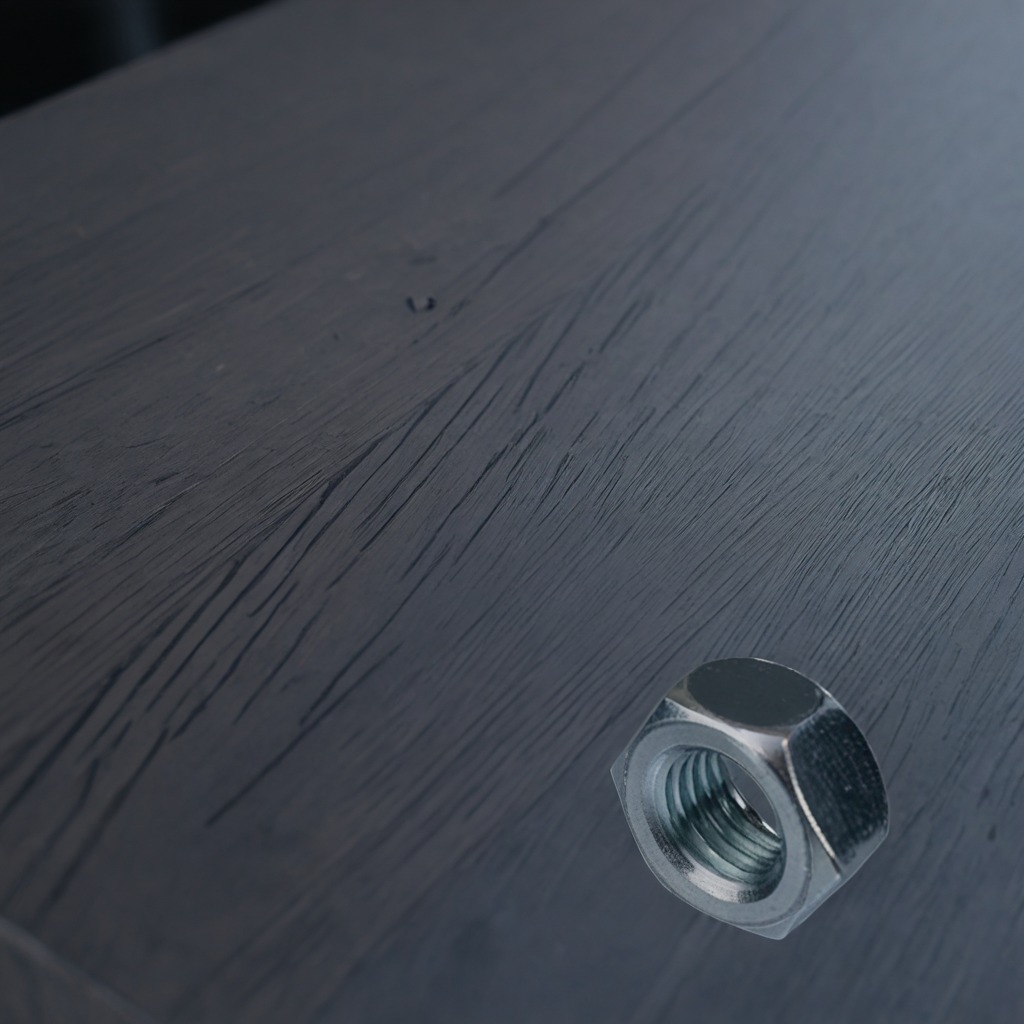
A metal nut is lying on the old table.